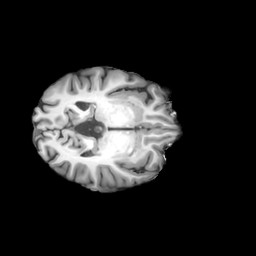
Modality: T1w
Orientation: axial